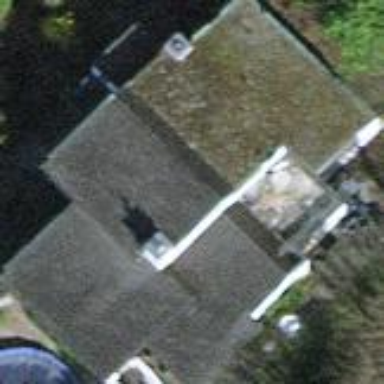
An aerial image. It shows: Detached building.